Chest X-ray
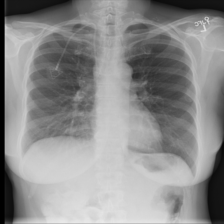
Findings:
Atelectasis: negative
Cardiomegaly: negative
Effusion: negative
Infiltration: positive
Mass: negative
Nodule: negative
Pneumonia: negative
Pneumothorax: negative
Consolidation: negative
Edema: negative
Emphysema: negative
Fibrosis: negative
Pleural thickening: negative
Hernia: negative